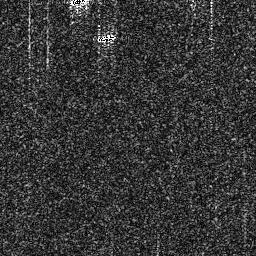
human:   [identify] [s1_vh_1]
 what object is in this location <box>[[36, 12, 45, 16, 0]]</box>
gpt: <ref>1 small ship at the top</ref>